Question: We are using nnnick chart.js (open source chart) in our application for reporting purpose.There is a requirement to show the Custom tool-tip in the line chart.
As of now , Normal chart tooltip is showing based on the X-axis and Y axis dataset values. But Here we want to show the Dynamic additional data in the Tooltip.
For Example ,
Let us take a Student Enrollment .
here
After the Line chart is plotted , Now it is displaying in the tooltip.
We have to show the Number of Male & Female student details in the tool tip On mouse over the data point Jan 10 (i.e) (Jan,10, Male:5 , Female 5 ).

If you see the above screen shot , Green color is toop-tip is the normal one which is a built-in option. Red Color highlighted tool-tip is the one we are expecting.
Please provide any suggestion on this .
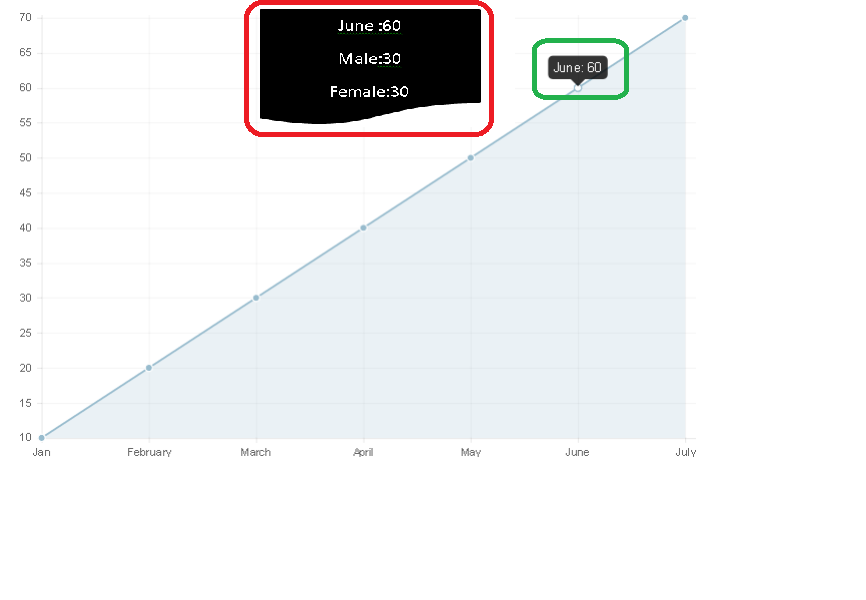
Answer: So you can achieve this using the custom tool tip function in the newer (not sure when it was included) version of chart js. You can have it display anything you want in place of a normal tooltip so in this case i have added a tooltip and a tooltip-overview.
The really annoying thing is though in this function you are not told which index you are currently showing a tooltip for. Two ways to solve this, override the showToolTip function so it actually passes this information or do a quick little hack to extract the label from the tooltip text and get the index from the labels array (hacky but quicker so i went for this one in the example)
So here is a quick example based upon the samples in chartjs samples folder. This is just a quick example so you would prob need to play around with the positioning and stuff until its what you need.
'''
Chart.defaults.global.pointHitDetectionRadius = 1;
Chart.defaults.global.customTooltips = function(tooltip) {
// Tooltip Element
var tooltipEl = $('#chartjs-tooltip');
var tooltipOverviewEl = $('#chartjs-tooltip-overview');
// Hide if no tooltip
if (!tooltip) {
tooltipEl.css({
opacity: 0
});
tooltipOverviewEl.css({
opacity: 0
});
return;
}
//really annoyingly we don;t get told which index this comes from so going to have
//to extract the label from the text :( and then find the index based on that
//other option here is to override the the whole showTooltip in chartjs and have the index passed
var label = tooltip.text.substr(0, tooltip.text.indexOf(':'));
var labelIndex = labels.indexOf(label);
var maleEnrolmentNumber = maleEnrolments[labelIndex];
var femaleEnrolmentNumber = FemaleEnrolments[labelIndex];
// Set caret Position
tooltipEl.removeClass('above below');
tooltipEl.addClass(tooltip.yAlign);
// Set Text
tooltipEl.html(tooltip.text);
//quick an ddirty could use an actualy template here
var tooltipOverviewElHtml = "<div> Overall : " + (maleEnrolmentNumber + femaleEnrolmentNumber) + "</div>";
tooltipOverviewElHtml += "<div> Male : " + (maleEnrolmentNumber) + "</div>";
tooltipOverviewElHtml += "<div> Female : " + (femaleEnrolmentNumber) + "</div>";
tooltipOverviewEl.html(tooltipOverviewElHtml);
// Find Y Location on page
var top;
if (tooltip.yAlign == 'above') {
top = tooltip.y - tooltip.caretHeight - tooltip.caretPadding;
} else {
top = tooltip.y + tooltip.caretHeight + tooltip.caretPadding;
}
// Display, position, and set styles for font
tooltipEl.css({
opacity: 1,
left: tooltip.chart.canvas.offsetLeft + tooltip.x + 'px',
top: tooltip.chart.canvas.offsetTop + top + 'px',
fontFamily: tooltip.fontFamily,
fontSize: tooltip.fontSize,
fontStyle: tooltip.fontStyle,
});
tooltipOverviewEl.css({
opacity: 1,
fontFamily: tooltip.fontFamily,
fontSize: tooltip.fontSize,
fontStyle: tooltip.fontStyle,
});
};
var maleEnrolments = [5, 20, 15, 20, 20, 30, 50]; // Integer array for male each value is corresponding to each month
var FemaleEnrolments = [5, 0, 15, 20, 30, 30, 20]; // Integer array for Female each value is corresponding to each month
var labels = ["Jan", "February", "March", "April", "May", "June", "July"]; //Enrollment by Month
var lineChartData = {
labels: labels,
datasets: [{
label: "Student Details",
fillColor: "rgba(151,187,205,0.2)",
strokeColor: "rgba(151,187,205,1)",
pointColor: "rgba(151,187,205,1)",
pointStrokeColor: "#fff",
pointHighlightFill: "#fff",
pointHighlightStroke: "rgba(151,187,205,1)",
data: [10, 20, 30, 40, 50, 60, 70], //enrollement Details overall (Male + Female)
}]
};
var ctx2 = document.getElementById("chart2").getContext("2d");
window.myLine = new Chart(ctx2).Line(lineChartData, {
responsive: true
});
'''
'''
#canvas-holder1 {
width: 300px;
margin: 20px auto;
}
#canvas-holder2 {
width: 50%;
margin: 20px 25%;
position:relative;
}
#chartjs-tooltip-overview {
opacity: 0;
position: absolute;
background: rgba(0, 0, 0, .7);
color: white;
padding: 3px;
border-radius: 3px;
-webkit-transition: all .1s ease;
transition: all .1s ease;
pointer-events: none;
-webkit-transform: translate(-50%, 0);
transform: translate(-50%, 0);
left:200px;
top:0px
}
#chartjs-tooltip {
opacity: 1;
position: absolute;
background: rgba(0, 0, 0, .7);
color: white;
padding: 3px;
border-radius: 3px;
-webkit-transition: all .1s ease;
transition: all .1s ease;
pointer-events: none;
-webkit-transform: translate(-50%, 0);
transform: translate(-50%, 0);
}
.chartjs-tooltip-key {
display:inline-block;
width:10px;
height:10px;
}
'''
'''
<script src="https://raw.githack.com/nnnick/Chart.js/master/Chart.js"></script>
<script src="https://ajax.googleapis.com/ajax/libs/jquery/2.1.1/jquery.min.js"></script>
<div id="canvas-holder2">
<div id="chartjs-tooltip-overview"></div>
<div id="chartjs-tooltip"></div>
<canvas id="chart2" width="600" height="600" />
</div>
'''